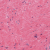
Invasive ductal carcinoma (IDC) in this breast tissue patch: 0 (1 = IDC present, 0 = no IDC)